三年级 · 计数
$\triangle O O \triangle \triangle O O O O \square \square$

( ) 倍。
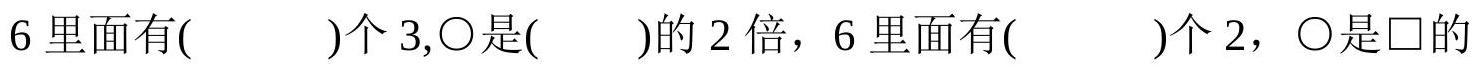
答案: 2 $\Delta$ 3 3